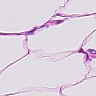
Metastatic tissue present: no